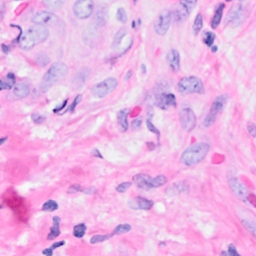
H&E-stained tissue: Breast